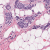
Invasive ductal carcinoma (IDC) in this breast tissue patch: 1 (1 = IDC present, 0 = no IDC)